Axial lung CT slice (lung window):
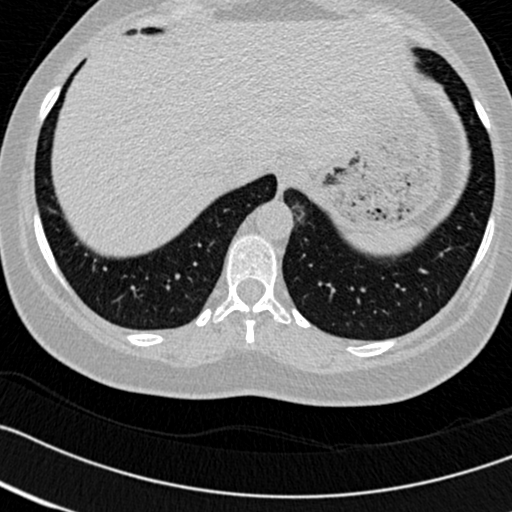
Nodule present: no